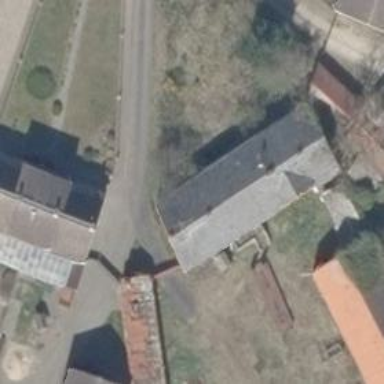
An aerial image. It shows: Residential building.